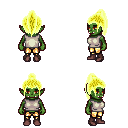
a pixel art fantasy rpg character, female body template, orc, green skin, white sleeveless shirt, gold greaves, gold long topknot hairstyle, maroon shoes, four views (front, back, left, right), 2x2 character sprite sheet, small pixel art, hard edges, no anti-aliasing